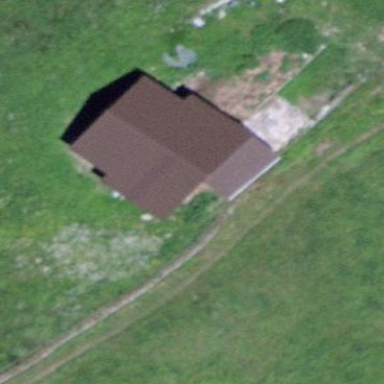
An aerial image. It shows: Barn.